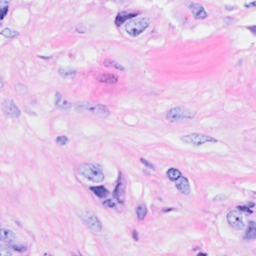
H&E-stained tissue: Breast